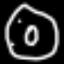
Label: donut